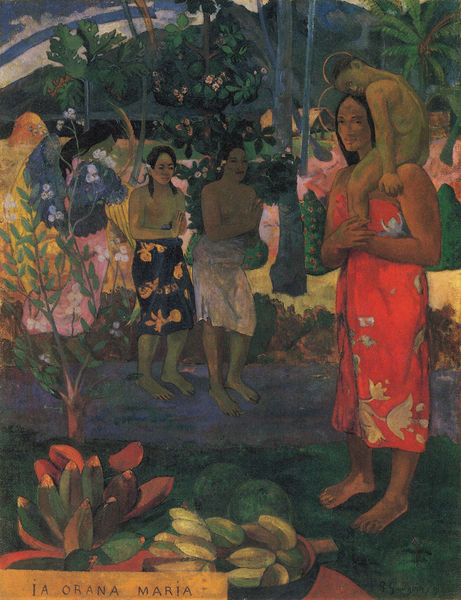
Titel: Ia orana Maria (je vous salue, Marie)
Künstler: Paul Gauguin
Standort: New York (New York)
Institution: The Metropolitan Museum of Art
Schlagwörter: baum, blau, blätter, dunkel, gemälde, haut, himmel, laub, mann, nackt, schatten, vogel, wasser, bäume, frauen, gelb, grün, landschaft, menschen, mädchen, abend, blume, blumen, braun, bunt, busen, frau, hell, kleid, kleider, orange, schwarz, tisch, blüten, gras, obst, rasen, rot, tuch, weg, muster, rock, arme, schale, schüssel, tragen, hände, signatur, natur, busch, büsche, sträucher, boden, insel, haare, tücher, kind, mutter, blatt, pflanze, pflanzen, rosa, schulter, schultern, wald, kinder, frucht, früchte, lächeln, füße, schrift, schlafen, röcke, afrika, berge, farben, formen, violett, stämme, blue, men, oil, red, women, dress, gefaltet, green, hair, painting, woman, yellow, inschrift, floral, goya, palme, junge, exotik, exotisch, kelid, gauguin, melone, paradies, südsee, barfuß, titel, beten, heiligenschein, african, flower, christus, jesus, gaugin, fruit, naked, nude, sky, lust, hills, landscape, mountain, nature, urwald, island, trees, stauden, palmen, child, bushes, plants, melonen, maria, madonna, color, textiles, saint, bau, banane, datteln, schutz, bright, arms, leaves, regenbogen, colors, paul gauguin, dschungel, baume, paul gaugin, tahiti, ureinwohner, bush, wasswe, breasts, christ, shoulders, geand, gaben, kid, indian, bananen, heilienschein, la grana maria, halo, tropical, halos, efrau, gschungel, boobs, tits, mom, la orana maria, orana, banana, fuits, tiafrican, fameley, extroversial, babnana, paul guigan